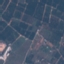
Land use / land cover: PermanentCrop